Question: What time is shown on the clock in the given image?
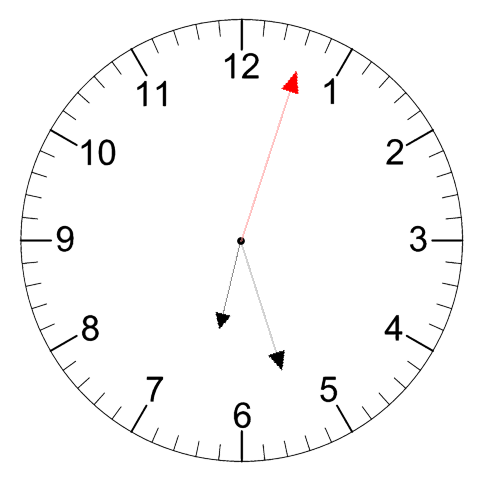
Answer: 06:27:03